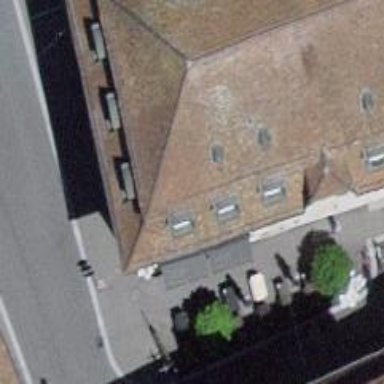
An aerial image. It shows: Bar.